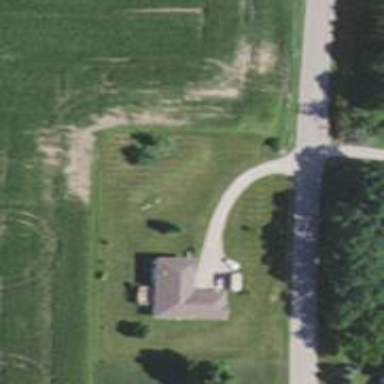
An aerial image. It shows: Driveway.